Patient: sex M, age 78
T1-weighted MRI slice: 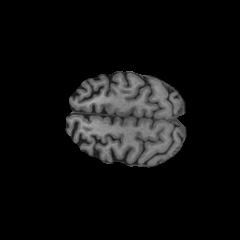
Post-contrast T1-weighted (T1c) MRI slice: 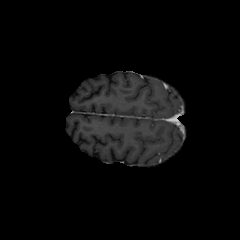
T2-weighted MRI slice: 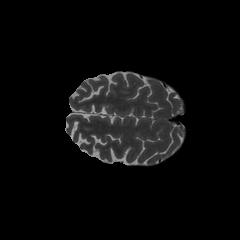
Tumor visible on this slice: no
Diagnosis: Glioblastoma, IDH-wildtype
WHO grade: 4